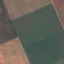
Land use / land cover: AnnualCrop